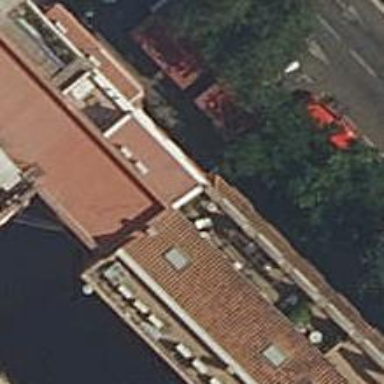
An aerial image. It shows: Restaurant.